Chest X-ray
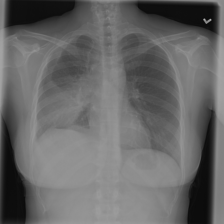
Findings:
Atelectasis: negative
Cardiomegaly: negative
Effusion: positive
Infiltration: negative
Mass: positive
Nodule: negative
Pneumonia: negative
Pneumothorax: negative
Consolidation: negative
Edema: negative
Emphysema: negative
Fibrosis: negative
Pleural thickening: negative
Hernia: negative